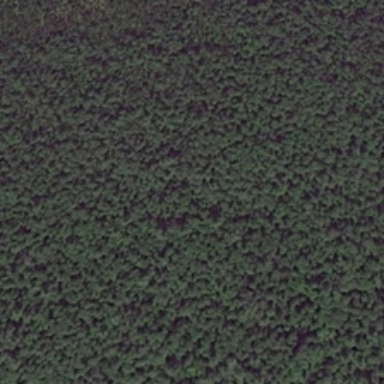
It is a large piece of green trees .